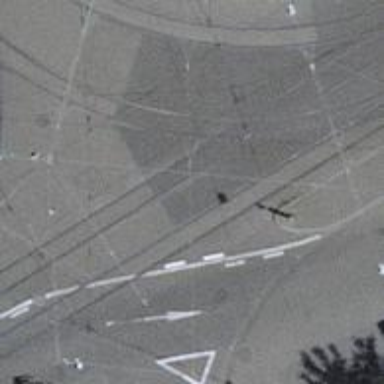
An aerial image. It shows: Railway crossing.